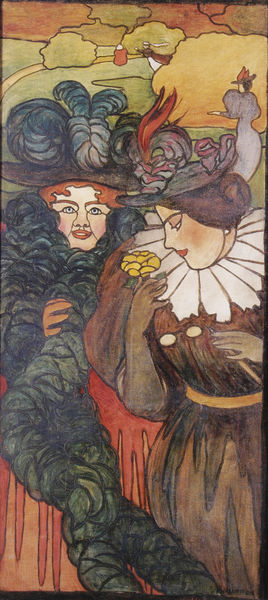
Titel: Glasfensterentwurf
Künstler: Félix Vallotton
Institution: Ehemalige Sammlung Josef Müller
Schlagwörter: blau, feder, gemälde, umhang, weiß, wolken, bäume, frauen, gelb, grün, landschaft, menschen, ausschnitt, blume, blumen, braun, bunt, damen, elegant, frankreich, frau, frisur, hintergrund, hut, hüte, kleid, kleider, mund, ohrring, orange, profil, schwarz, blüte, boa, dame, federboa, gürtel, park, rose, rot, schal, weg, hochformat, mode, gesichter, federn, gefieder, gesicht, kragen, straussfedern, ärmel, halskrause, natur, büsche, fransen, lippen, rosa, wald, lächeln, dutt, zwei, farbe, lila, violett, karikatur, jugendstil, detail, junge frau, klimt, lippenstift, stola, geschminkt, striche, haarknoten, rothaarig, manchette, brille, plakat, art déco, asiatisch, aufwand, fasching, hutschmuck, jugendtsil, kragen weiss, madames, mucha, pafum, manschette, scherpe, rote haare, riechen, alte frau, schiele, franzose, handshcuhe, schile